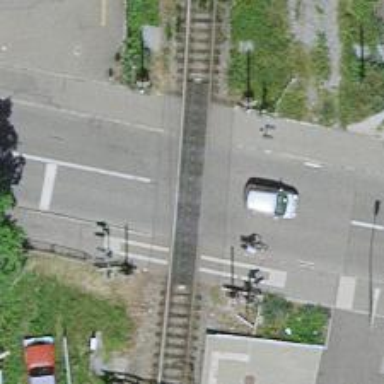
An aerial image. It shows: Level crossing along the railway with lights and saltire barriers. The crossing has double half barrier.